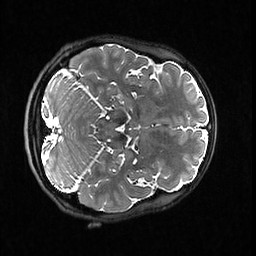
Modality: T2w
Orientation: axial
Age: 40
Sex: female
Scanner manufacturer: ge
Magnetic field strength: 3 T
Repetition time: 3.202 s
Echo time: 0.06683 s